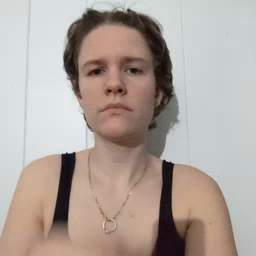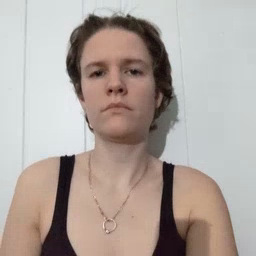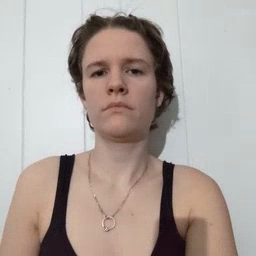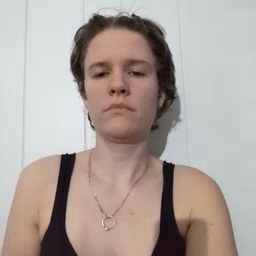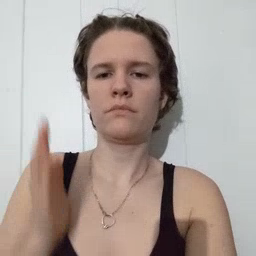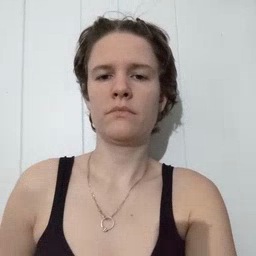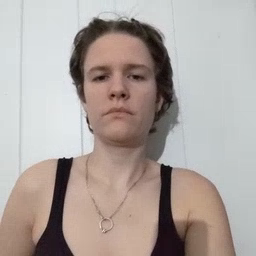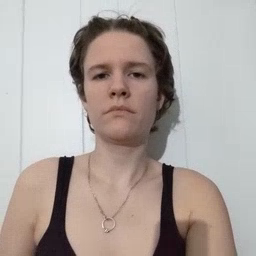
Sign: beside